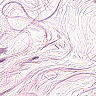
Metastatic tissue present: no